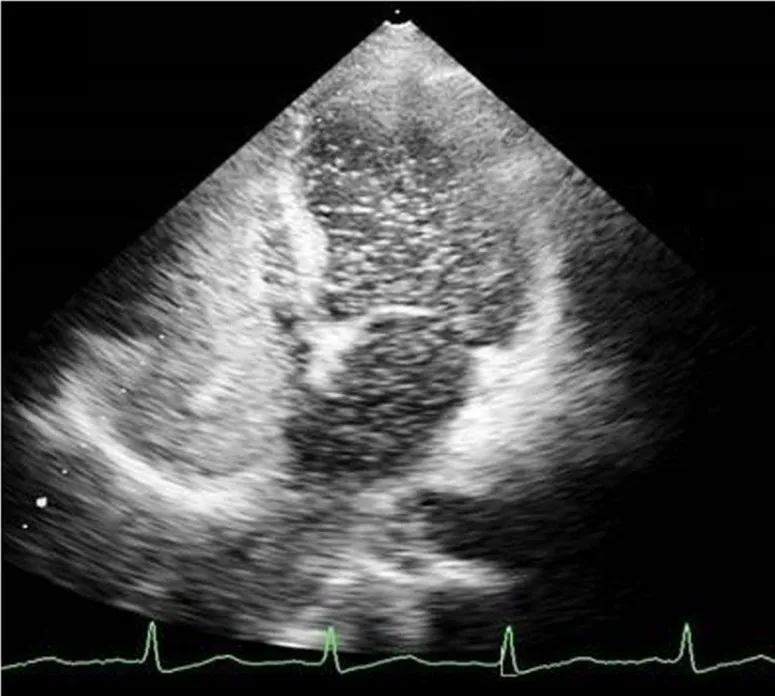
A pulmonary AVM as seen on echocardiogram.
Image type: radiology (ultrasound)